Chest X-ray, AP view. Patient: 54 years old, sex M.
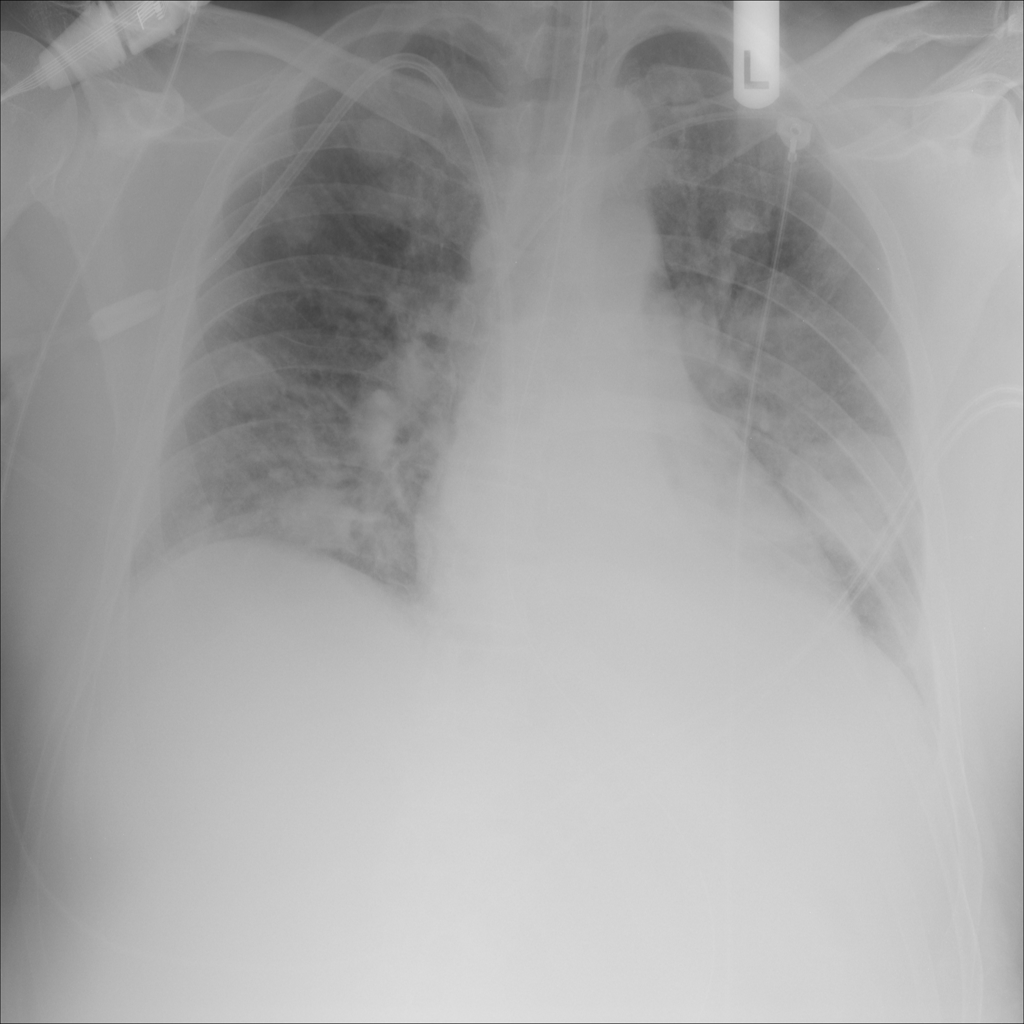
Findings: Atelectasis, Mass